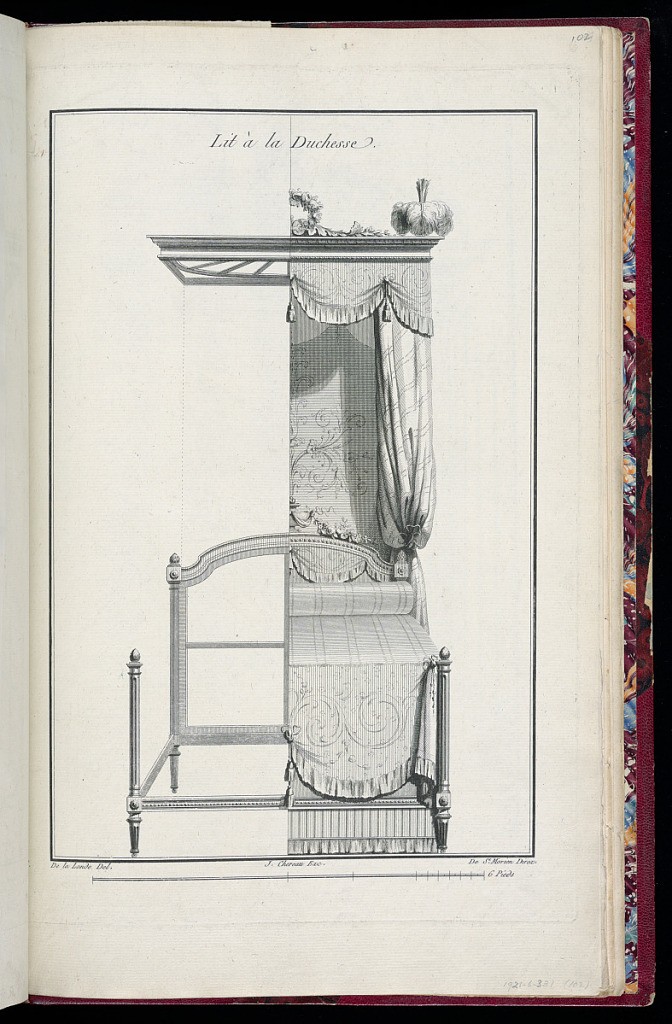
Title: Lit à la Duchesse
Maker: Richard de Lalonde, French, active 1780–96
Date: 1789
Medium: Etching on off-white laid paper
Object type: Print
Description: Design for a bed, split down the middle of the plate to show the bed frame construction (left) and the bed furnished (right). The bed is covered in a textile with arabesques, and the frame is carved with ornament motifs including fluting, rosettes, and pinecones. The bed has above it a canopy with striped drapery and tassels, as well as an ostrich feather and a wreath. The plate is signed and numbered.